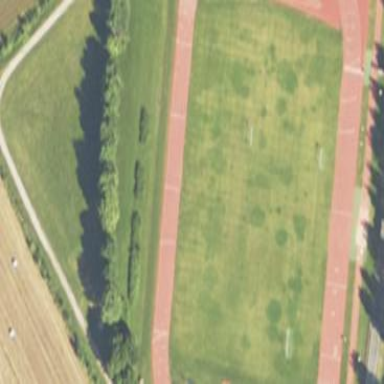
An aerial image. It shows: Athletics pitch designated for leisure land.